Question: Knime has generated for me a <URL> model. At this time I want to apply this model to a python process. What is the right way to do this?
More in depth: I develop a <URL>

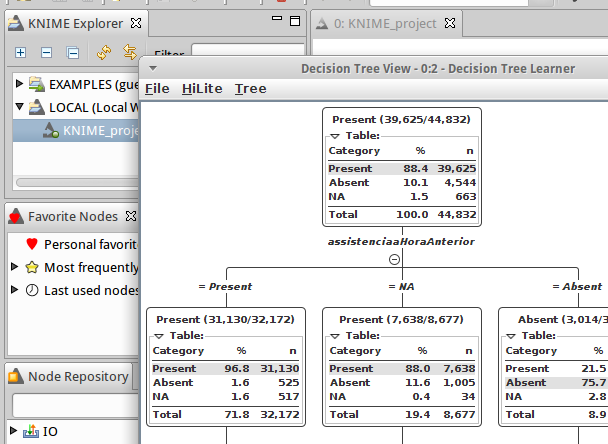
Answer: Finally I have wrote my own code. Be free to contribute or fork it:
<URL>